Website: slack
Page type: billing-address
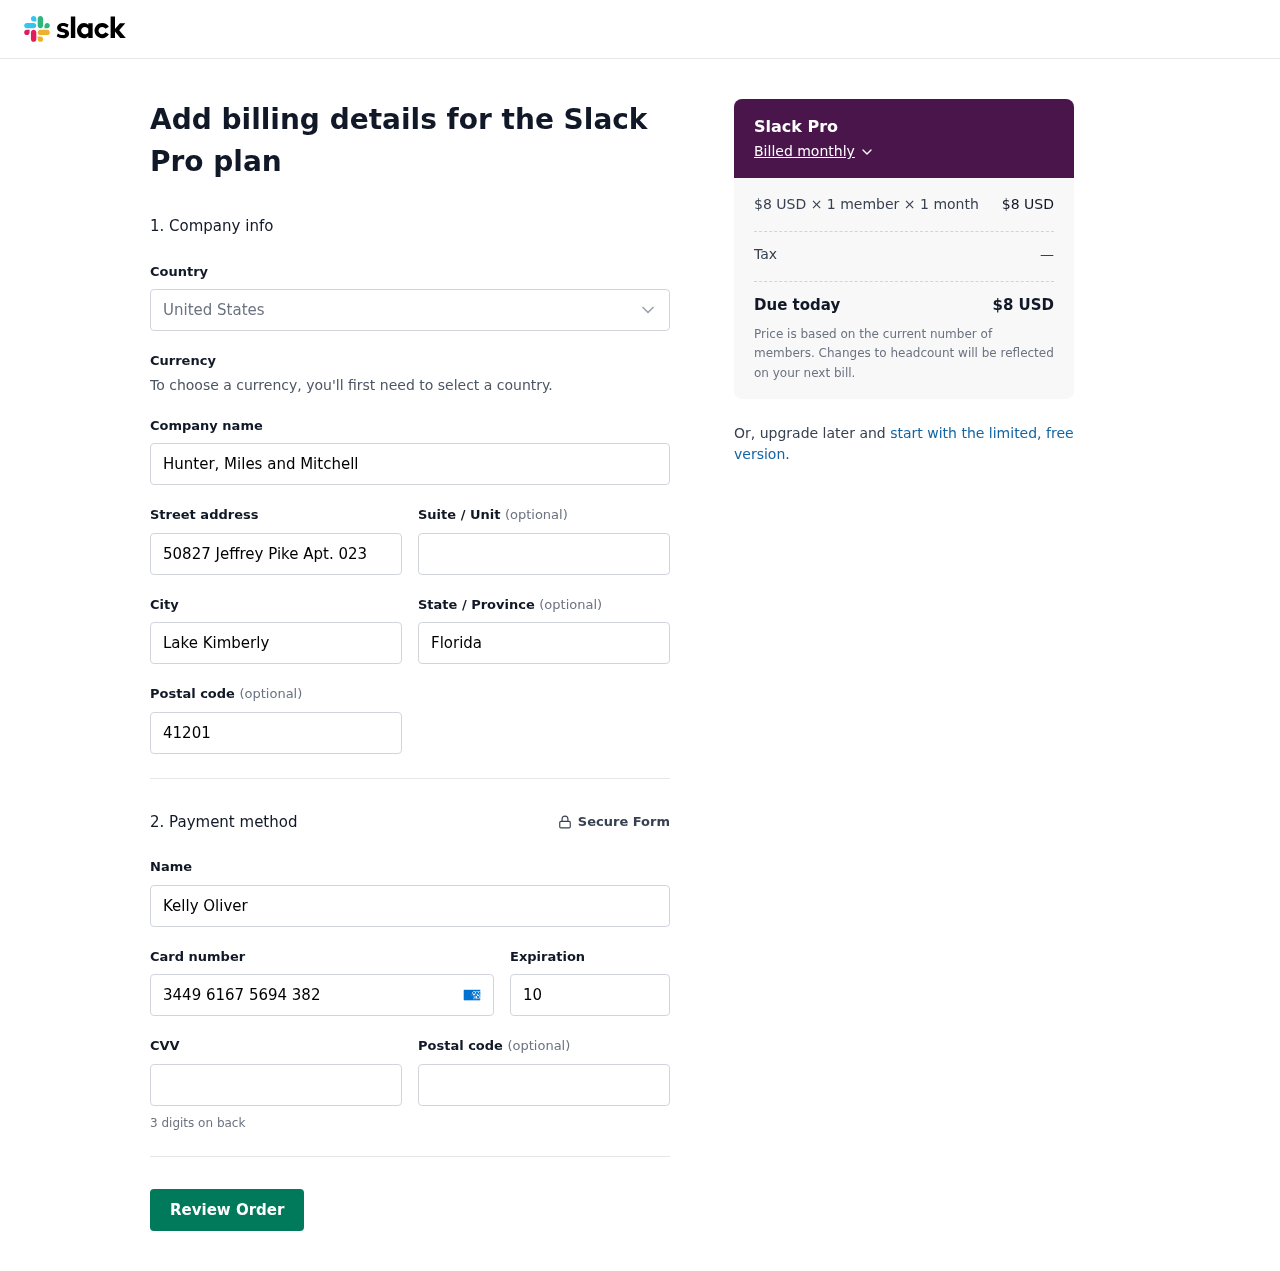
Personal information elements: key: PII_CARD_CVV
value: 5318
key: PII_CARD_EXPIRY
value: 10/28
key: PII_CARD_NUMBER
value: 3449 6167 5694 382
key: PII_CITY
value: Lake Kimberly
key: PII_COMPANY
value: Hunter, Miles and Mitchell
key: PII_COUNTRY
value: United States
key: PII_FULLNAME
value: Kelly Oliver
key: PII_POSTCODE
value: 41201
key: PII_STATE
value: Florida
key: PII_STREET
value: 50827 Jeffrey Pike Apt. 023
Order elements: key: ORDER_PLAN_PRICE
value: $8 USD
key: ORDER_NUM_MEMBERS
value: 1 member
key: ORDER_NUM_MONTHS
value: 1 month
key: ORDER_SUBTOTAL
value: $8 USD
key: ORDER_TAX
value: —
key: ORDER_TOTAL
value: $8 USD